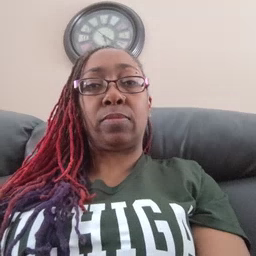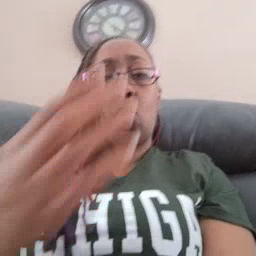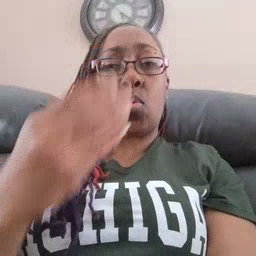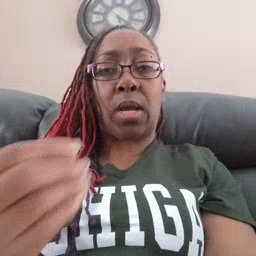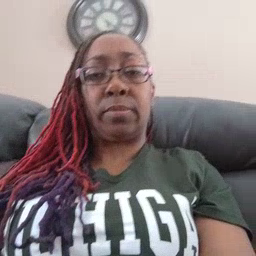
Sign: wet